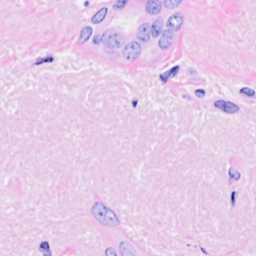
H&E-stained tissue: Breast